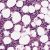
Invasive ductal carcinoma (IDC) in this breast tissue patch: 1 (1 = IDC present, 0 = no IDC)